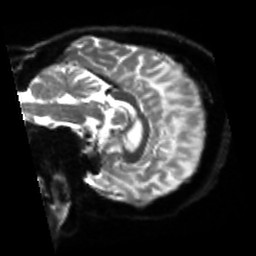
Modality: sbref
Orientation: sagittal
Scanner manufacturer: siemens
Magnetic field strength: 3 T
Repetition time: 4 s
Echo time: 0.0594 s